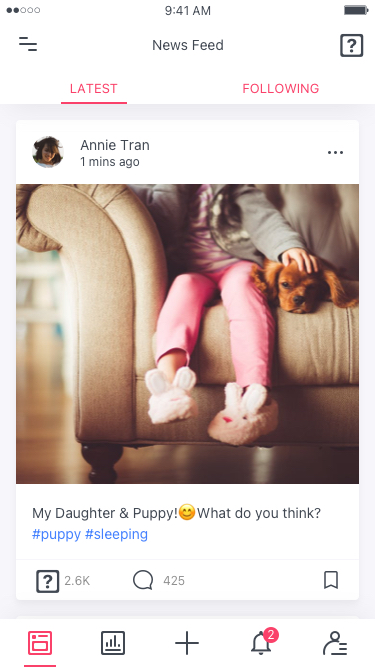
Text in this UI design:
TYPE
LIVE
NORMAL
SLOW MOTION
SLOW MOTION